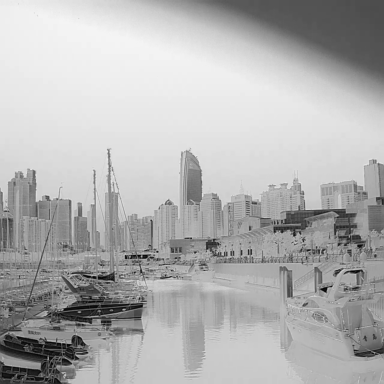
There are five canoes in the infrared image.